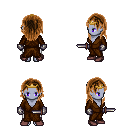
a pixel art fantasy rpg character, female body template, dark elf, purple skin, brown robe, white pants, brown long hairstyle, gold tiara, metal gloves, maroon shoes, dagger, four views (front, back, left, right), 2x2 character sprite sheet, small pixel art, hard edges, no anti-aliasing